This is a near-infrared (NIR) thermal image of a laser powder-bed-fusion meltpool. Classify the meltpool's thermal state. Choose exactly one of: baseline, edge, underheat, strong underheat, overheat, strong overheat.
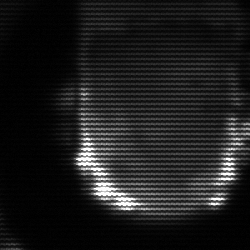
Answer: baseline